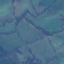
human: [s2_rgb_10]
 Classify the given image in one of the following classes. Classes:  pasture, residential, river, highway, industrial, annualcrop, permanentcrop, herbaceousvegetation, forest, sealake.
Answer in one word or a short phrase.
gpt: Pasture